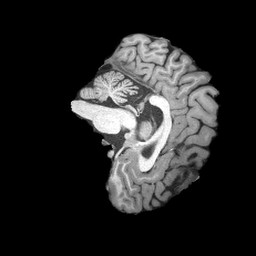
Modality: T1w
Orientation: sagittal
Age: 45
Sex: male